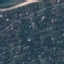
Land use / land cover: Residential